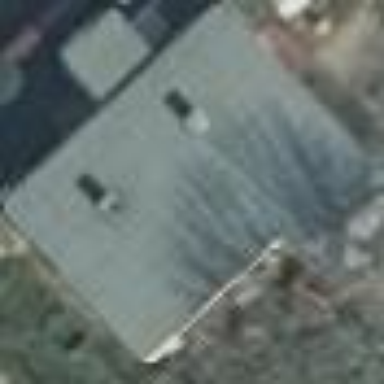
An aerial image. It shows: Detached building with gray skillion roof made of tar paper. The roof orientation is across.